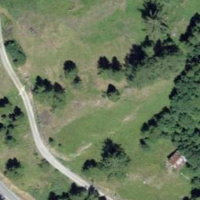
EUNIS habitat code: 45
Species observed at this site:
Papilio machaon
Lasiommata maera
Anthus trivialis
Argynnis paphia
Parnassius apollo
Spinus spinus